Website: lowes
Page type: order-tracking
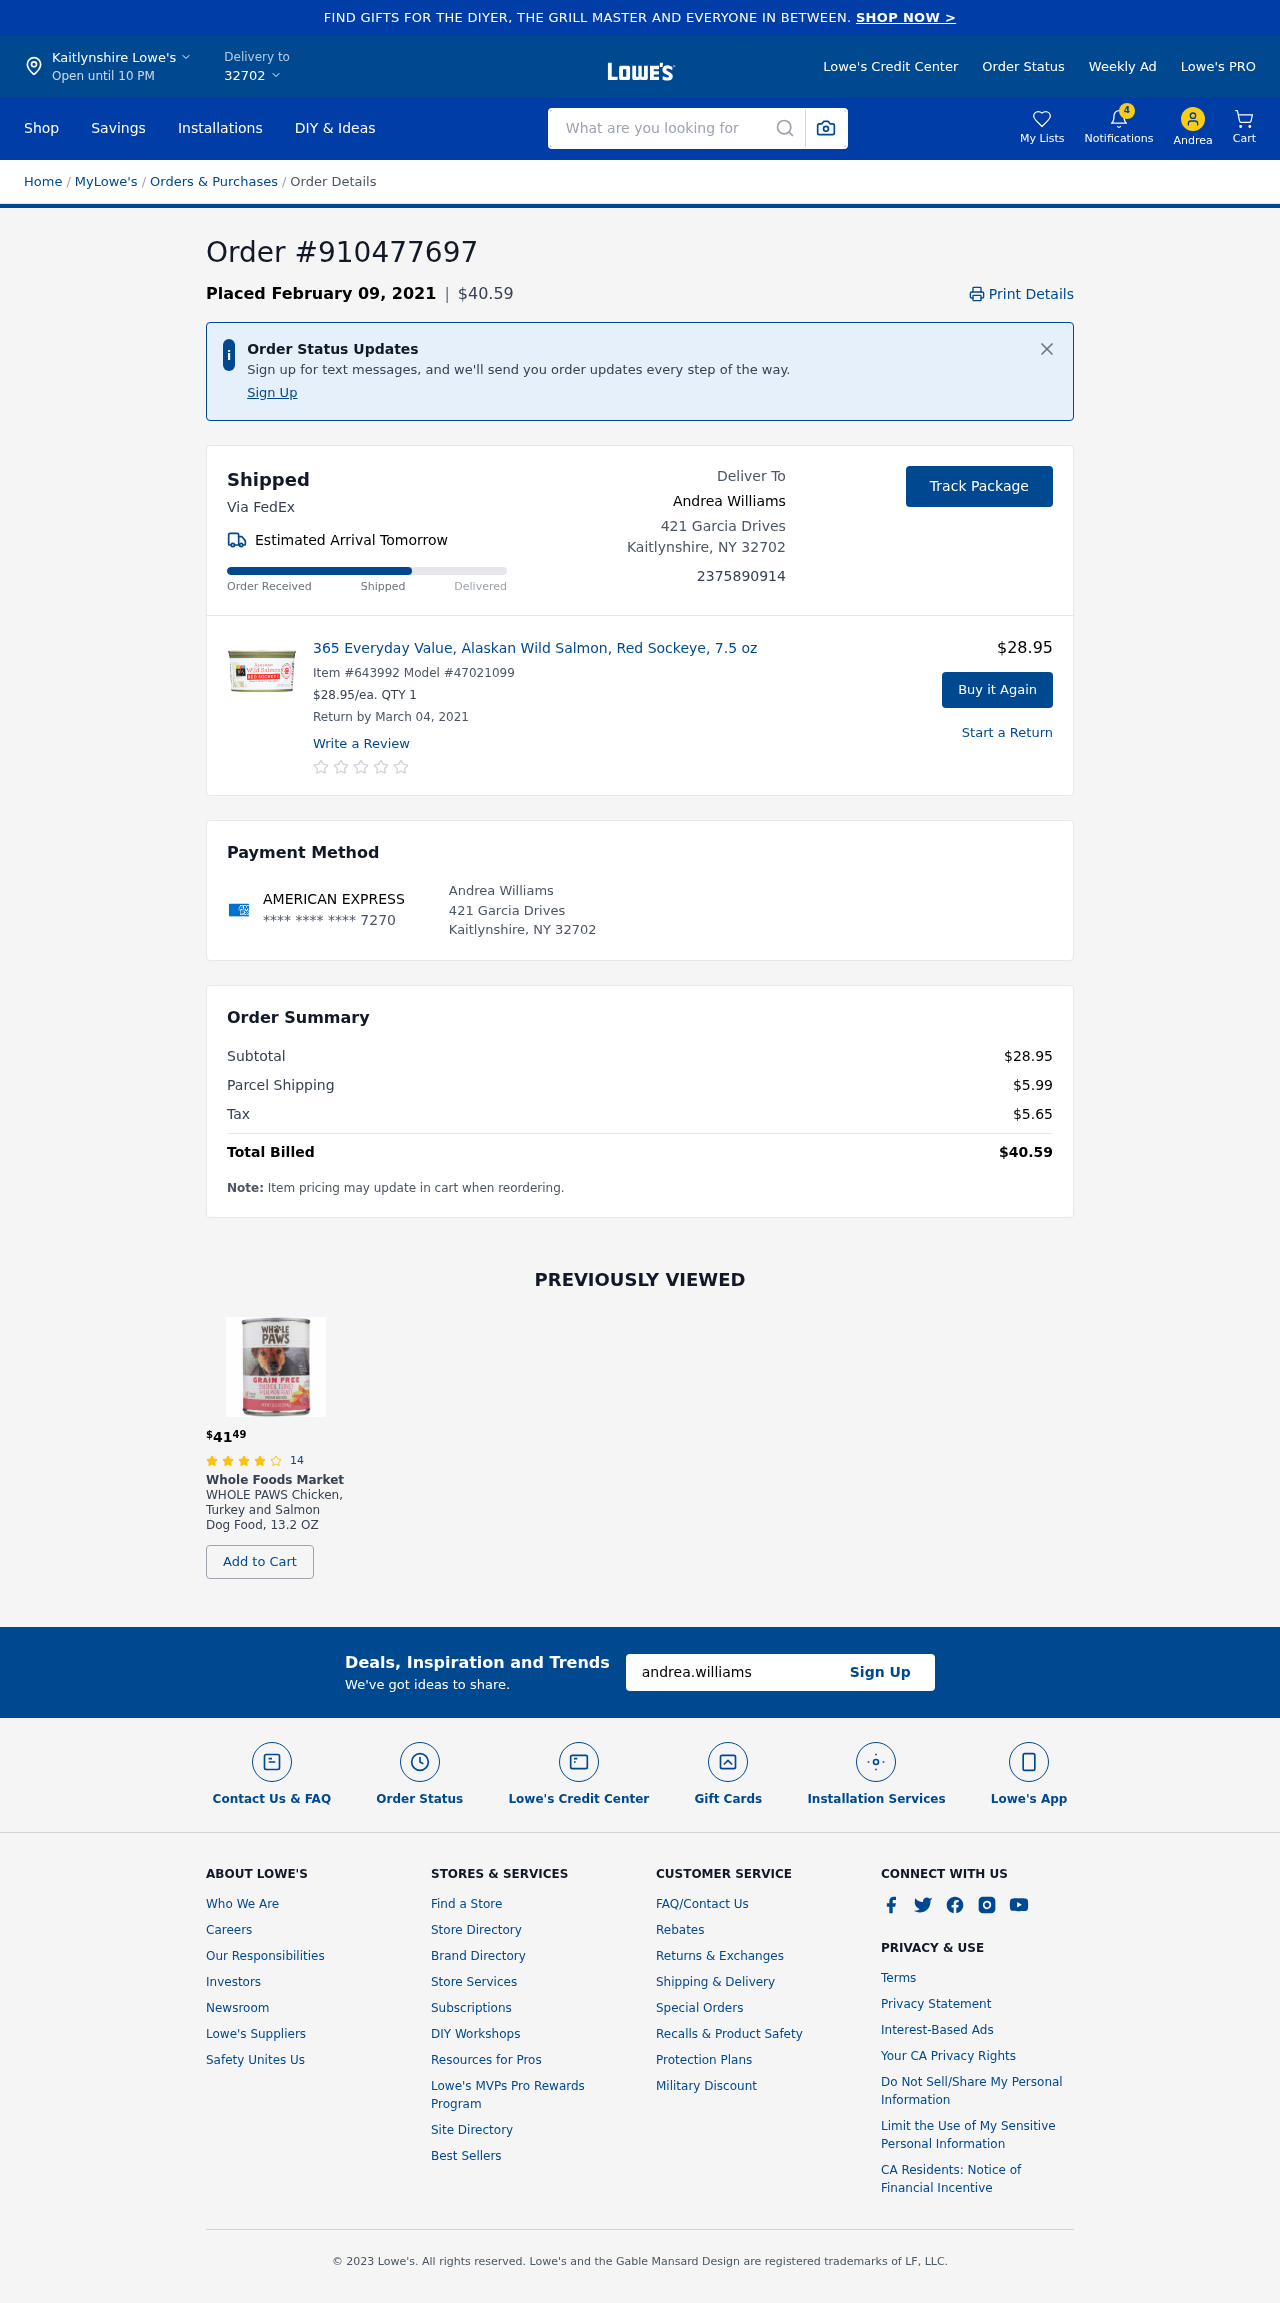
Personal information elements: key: PII_CARD_LAST4
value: **** **** **** 7270
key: PII_CARD_TYPE
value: AMERICAN EXPRESS
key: PII_CITY
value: Kaitlynshire Lowe's
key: PII_CITY_STATE_ZIP
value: Kaitlynshire, NY 32702
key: PII_EMAIL
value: andrea.williams@gmail.com
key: PII_FIRSTNAME
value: Andrea
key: PII_FULLNAME
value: Andrea Williams
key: PII_PHONE
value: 2375890914
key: PII_POSTCODE
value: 32702
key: PII_STREET
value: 421 Garcia Drives
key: PII_FULLNAME2
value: Andrea Williams
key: PII_STREET2
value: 421 Garcia Drives
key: PII_CITY_STATE_ZIP2
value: Kaitlynshire, NY 32702
Product elements: key: PRODUCT1_NAME
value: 365 Everyday Value, Alaskan Wild Salmon, Red Sockeye, 7.5 oz
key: PRODUCT1_PRICE
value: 28.95
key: PRODUCT1_QUANTITY
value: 1
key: PRODUCT2_BRAND
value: Whole Foods Market
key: PRODUCT2_NAME
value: WHOLE PAWS Chicken, Turkey and Salmon Dog Food, 13.2 OZ
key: PRODUCT2_NUM_RATINGS
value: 14
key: PRODUCT2_PRICE
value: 41.49
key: PRODUCT2_RATING
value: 4
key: PRODUCT1_ITEM
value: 643992
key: PRODUCT1_MODEL
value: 47021099
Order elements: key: ORDER_ID
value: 910477697
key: ORDER_DATE
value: Placed February 09, 2021
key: ORDER_TOTAL
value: $40.59
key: ORDER_DELIVERY_DATE
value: Estimated Arrival Tomorrow
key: ORDER_RETURN_BY_DATE
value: Return by March 04, 2021
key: ORDER_SUBTOTAL
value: $28.95
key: ORDER_SHIPPING_COST
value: $5.99
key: ORDER_TAX
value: $5.65
Search elements: key: HEADER_SEARCH
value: What are you looking for
Other elements: key: NOTIFICATION_COUNT
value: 4